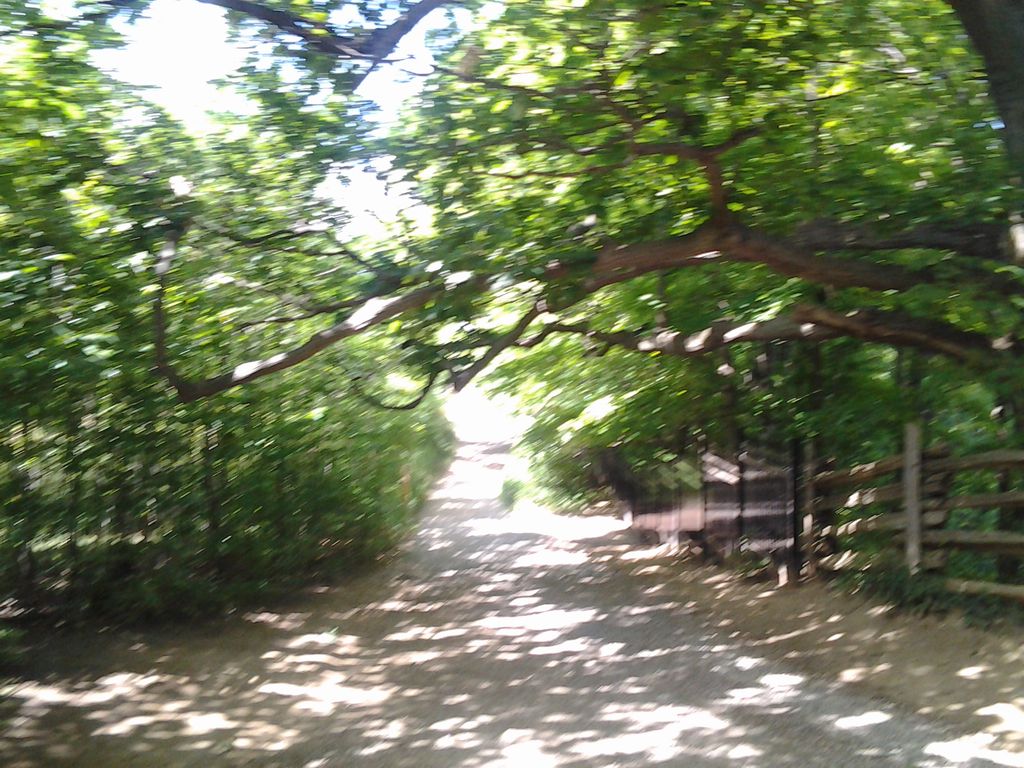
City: hamilton